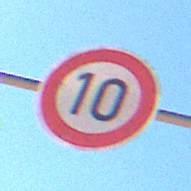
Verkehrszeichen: Geschwindigkeit10
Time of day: MorningAfternoon
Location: Outdoor (RoadRail)
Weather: Clear
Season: NotSpecified
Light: Natural